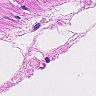
Metastatic tissue present: no